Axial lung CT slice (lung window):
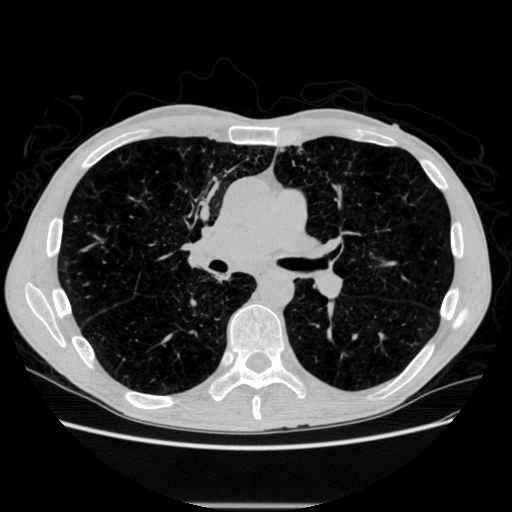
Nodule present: no